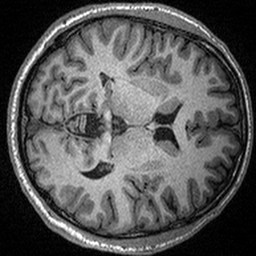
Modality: T1w
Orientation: axial
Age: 24
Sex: male
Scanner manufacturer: siemens
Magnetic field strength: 3 T
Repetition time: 2.3 s
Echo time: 0.00298 s